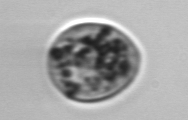
Label: Amoeba